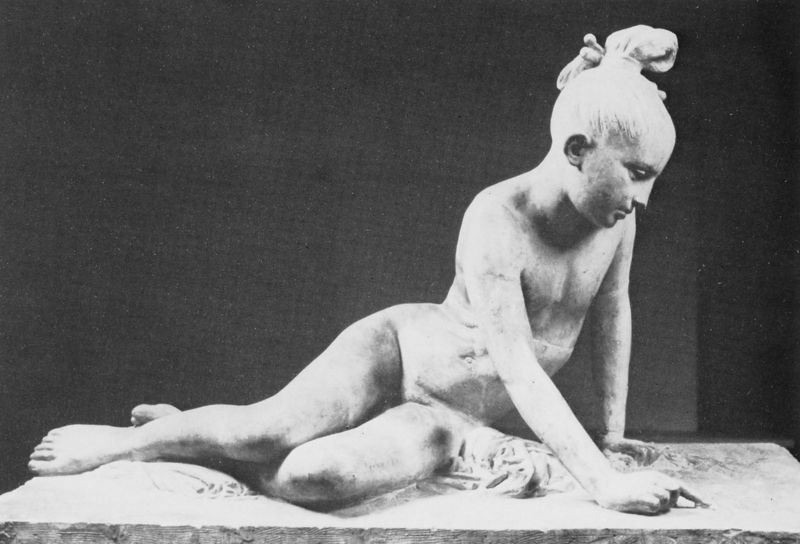
Titel: Junge Griechin auf dem Grab von Marcos Botzaris
Künstler: Pierre-Jean David d’Angers
Institution: Angers, Musées d’Angers, Galerie David d’Angers
Schlagwörter: akt, fuß, hand, körper, nackt, weiß, mädchen, sitzen, brust, finger, frau, frisur, geste, marmor, mund, nase, ohr, schwarz, tuch, arm, arme, augen, gesicht, mensch, stein, auge, figur, haare, sitzend, kind, lippen, schulter, skulptur, statue, beine, füsse, nacken, zeigefinger, zopf, nabel, hochsteckfrisur, bauchnabel, chinesin, knie, liegend, zeigen, liegende, schwarz weiss, seite, chwarz, hüfte, zeigend, zeigegeste